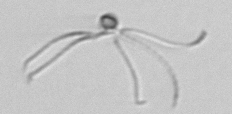
Label: Ophiaster